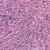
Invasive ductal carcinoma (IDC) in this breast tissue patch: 1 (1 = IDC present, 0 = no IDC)